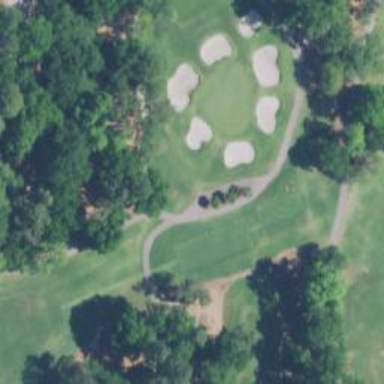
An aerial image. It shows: Path designated for golf carts.